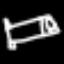
Label: bed